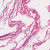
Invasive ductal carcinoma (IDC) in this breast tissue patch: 0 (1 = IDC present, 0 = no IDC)